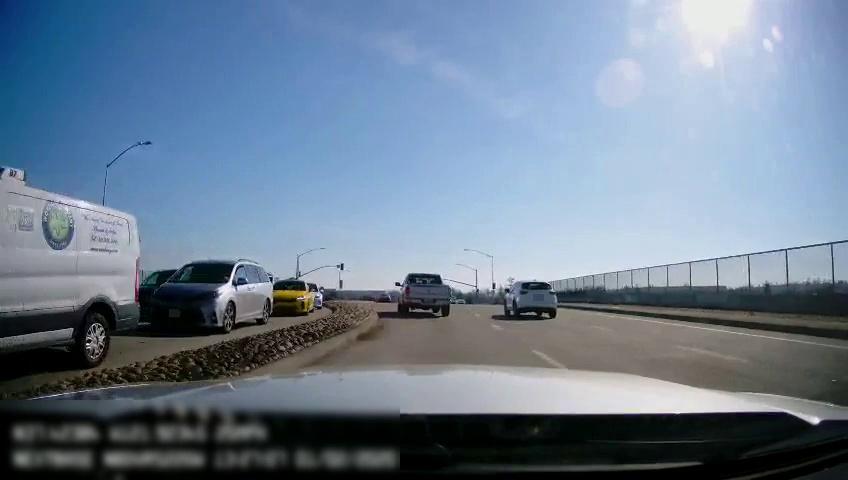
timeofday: Day
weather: Sunny
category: Drivable Space
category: Drivable Space
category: Vehicles | Car
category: Vehicles | Car
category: Vehicles | Car
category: Vehicles | Van
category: Vehicles | SUV
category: Vehicles | Van
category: Vehicles | Car
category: Vehicles | Truck
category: Lanes | Current Lane
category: Lanes | Alternate Lane